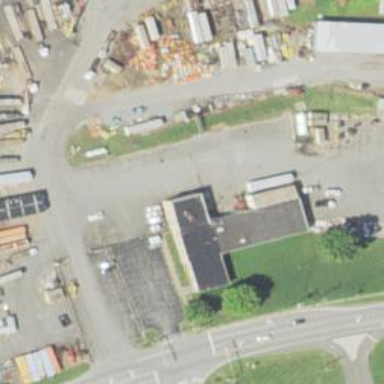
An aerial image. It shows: Post office.